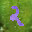
Label: 2